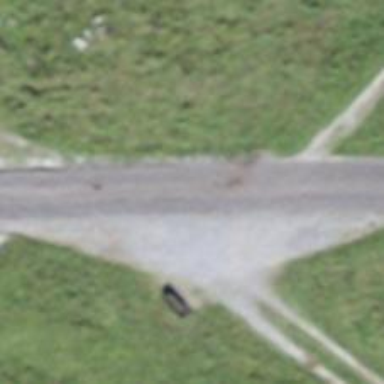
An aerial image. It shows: Passing place on the road.